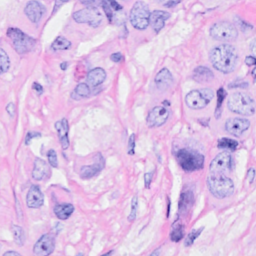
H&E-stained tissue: Breast